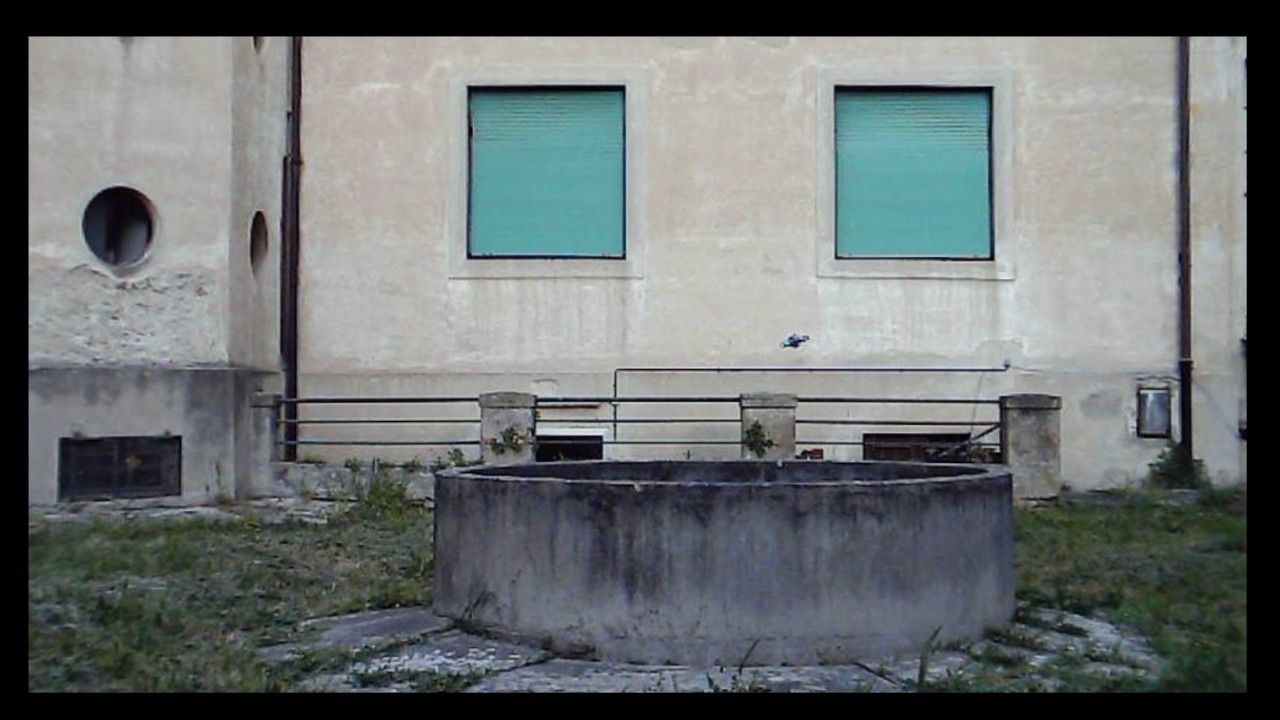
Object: Betafpv air75